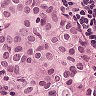
Metastatic tissue present: yes